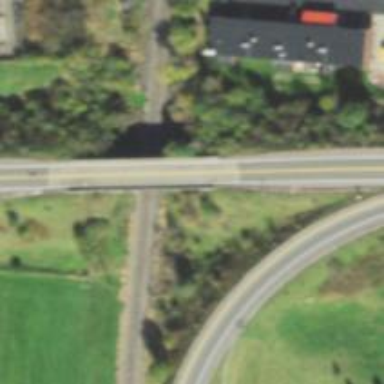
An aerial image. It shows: Bridge over motorway link with asphalt surface.